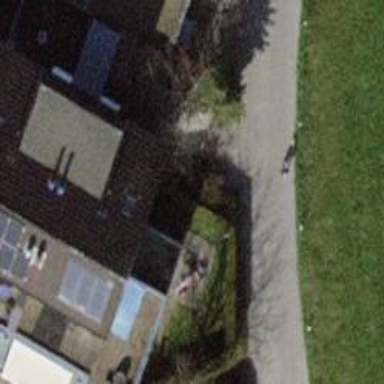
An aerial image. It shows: Terrace building.